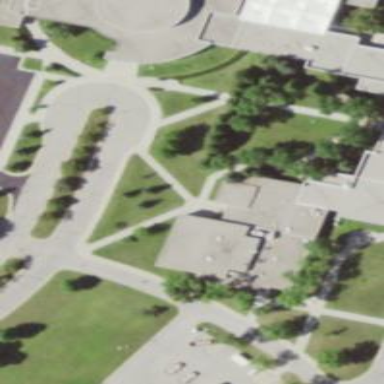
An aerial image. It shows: Building that serves as library.